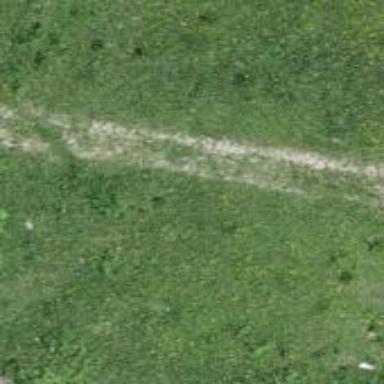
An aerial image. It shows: Path covered with grass.